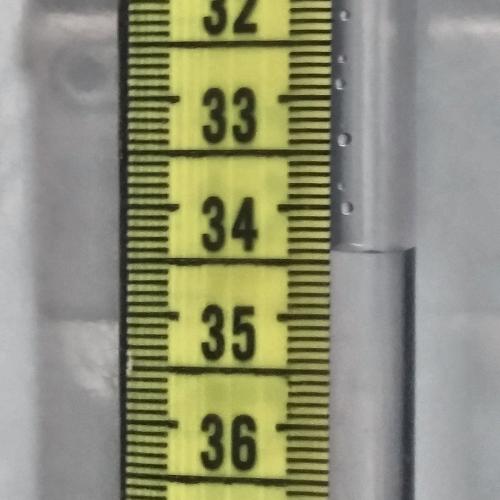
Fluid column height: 34.4 cm